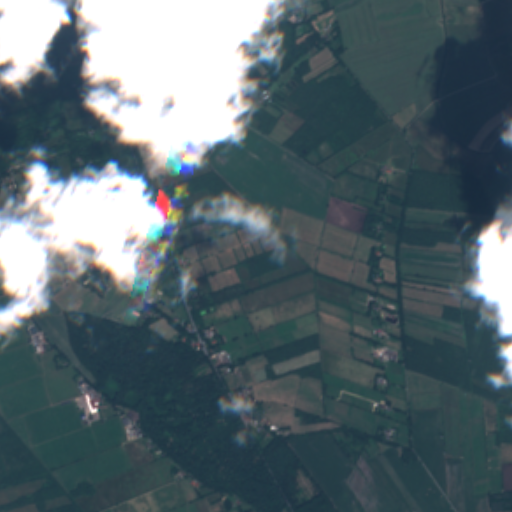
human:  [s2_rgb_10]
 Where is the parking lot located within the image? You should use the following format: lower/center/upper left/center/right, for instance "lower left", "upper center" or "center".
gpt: The parking lot is located in the lower center of the image.
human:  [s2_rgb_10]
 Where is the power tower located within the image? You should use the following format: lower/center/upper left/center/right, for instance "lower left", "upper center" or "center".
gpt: The power tower is located in the lower right of the image.
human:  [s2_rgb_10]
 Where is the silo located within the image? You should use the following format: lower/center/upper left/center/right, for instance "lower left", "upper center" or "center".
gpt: The silo is located in the lower left of the image.
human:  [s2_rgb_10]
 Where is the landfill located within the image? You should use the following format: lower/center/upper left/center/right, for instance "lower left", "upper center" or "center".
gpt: There is no landfill in the image.